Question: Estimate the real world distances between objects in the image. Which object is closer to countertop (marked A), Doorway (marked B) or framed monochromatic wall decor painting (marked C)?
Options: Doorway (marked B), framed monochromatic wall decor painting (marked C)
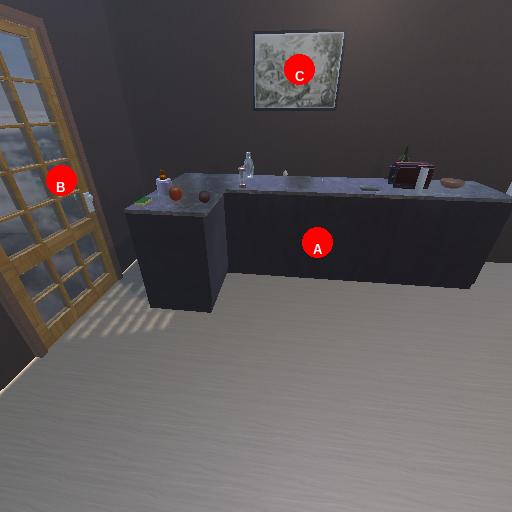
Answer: Doorway (marked B)